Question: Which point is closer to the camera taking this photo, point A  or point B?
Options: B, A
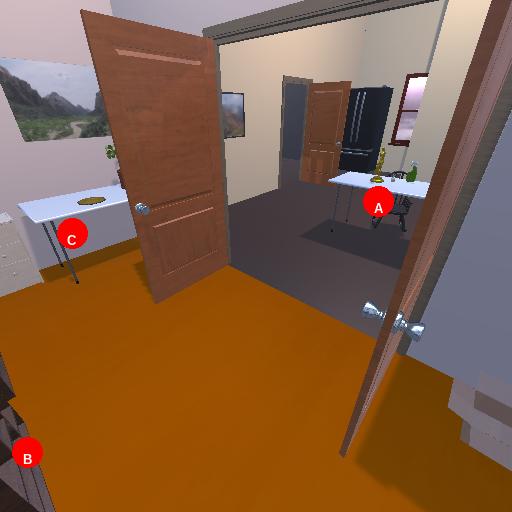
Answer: B